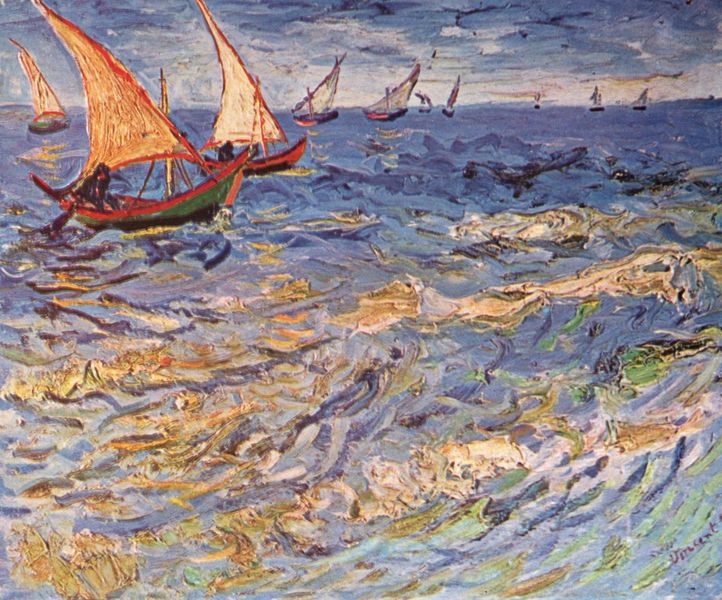
Titel: Das Meer bei Saintes-Maries
Künstler: Vincent van Gogh
Standort: Moskva
Institution: The Pushkin State Museum of Fine Arts
Schlagwörter: blau, gemälde, himmel, mann, meer, wasser, weiß, wolken, gelb, grün, impressionismus, landschaft, menschen, ocker, see, abend, bewegung, hell, licht, orange, schwarz, rot, beige, expressionismus, malerei, signatur, öl, ferne, horizont, vögel, weite, wind, gold, schräg, boot, boote, fliegen, ruder, bewegt, gischt, schiff, schiffe, segel, segelboot, segelschiffe, welle, wellen, fischer, mast, schiffer, segelschiff, van gogh, bug, masten, schaum, ölgemälde, aufgewühlt, möwen, sturm, wogen, blue, men, oil, people, red, white, black, duktus, green, manet, old, painting, woman, yellow, impressionistisch, ruderer, wettkampf, oil painting, reflection, striche, segelboote, impression, segeln, segler, gogh, expressionistisch, fischerboote, linie, rennen, pinselduktus, pinselstrich, vincent van gogh, regatta, seefahrt, fisch, cloud, clouds, man, sky, boat, lake, landscape, ocean, sea, ship, shore, water, waves, richtung, horizon, reflections, pinselstriche, wellenkämme, light, drawing, impressionism, post-impressionism, bird, birds, french, netz, bau, abendröte, beach, boats, sail, sailor, sailors, seascape, storm, wave, abstract, vincent, ind, person, fischen, human, monet, ancient, schaukeln, seeleute, crest, impressionist, gestisch, fish, brushstrokes, figure, ships, rough, canvas, paint, dutch, fishermen, fishing, impasto, blue sky, humans, sailing, sails, row, stick, float, race, floating, sailboat, windy, sind, gren, cream, overcast, choppy, sailboats, brausend, post-impressionist, sailing boats, swgelboote, shimmer, rowing, oar, net, fisher, seamen, masts, waterfront, guy, hull, row boat, voyage, paddle, explorer, explore, glimmer, peple, palette knife, surf, salis, expedition, exploring, ream, fleet, skiff, guys, fishman, rough water, tieds, scooner, beachside, seaman, green boat, storrmy weather